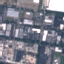
Land use / land cover class: Industrial